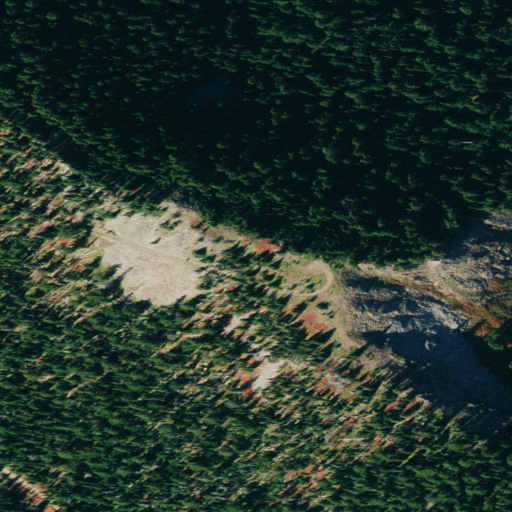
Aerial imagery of mountain in Idaho named Fishhook Peak containing evergreen forest and shrub